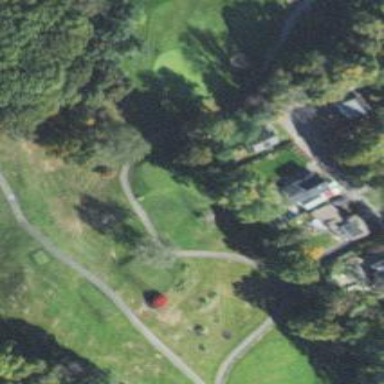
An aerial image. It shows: Path for both roads and golfers.